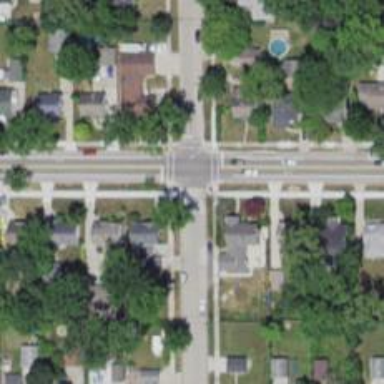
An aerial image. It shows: Unmarked road crossing.